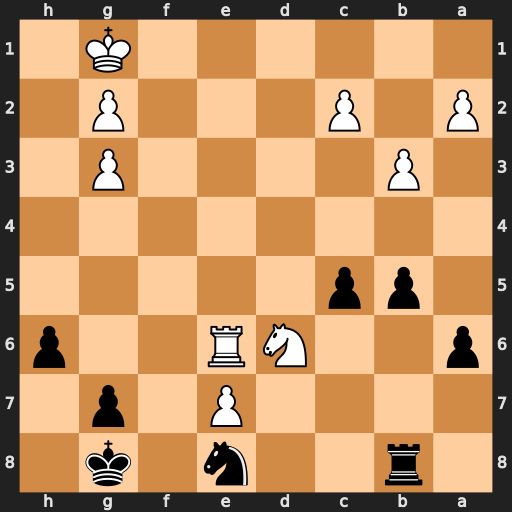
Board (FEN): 1r2n1k1/4P1p1/p2NR2p/1pp5/8/1P4P1/P1P3P1/6K1
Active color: b
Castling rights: -
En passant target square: -
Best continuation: Rb6 Rxh6 Rxd6